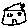
Label: house